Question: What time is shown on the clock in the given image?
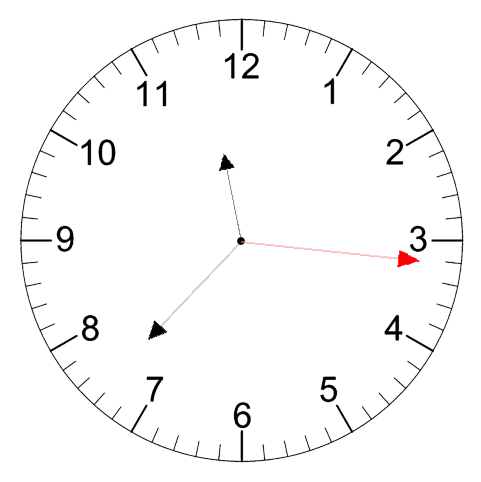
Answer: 11:37:16